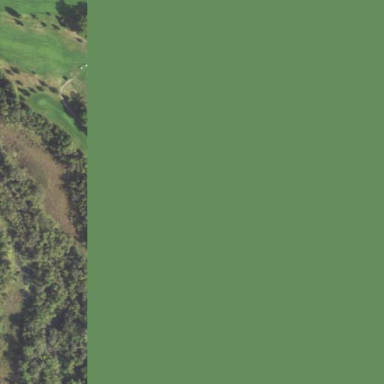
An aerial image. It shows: Golf course.